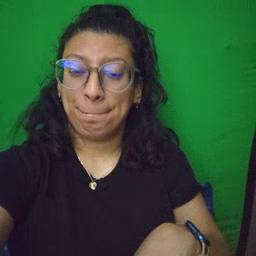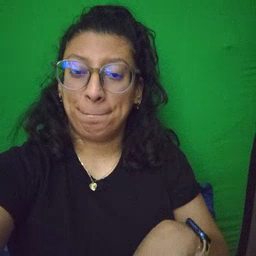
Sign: lamp